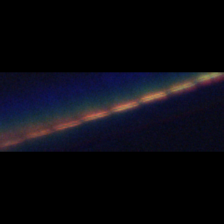
Taxon: Psuedo-nitzschia
Group: Diatoms